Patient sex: M
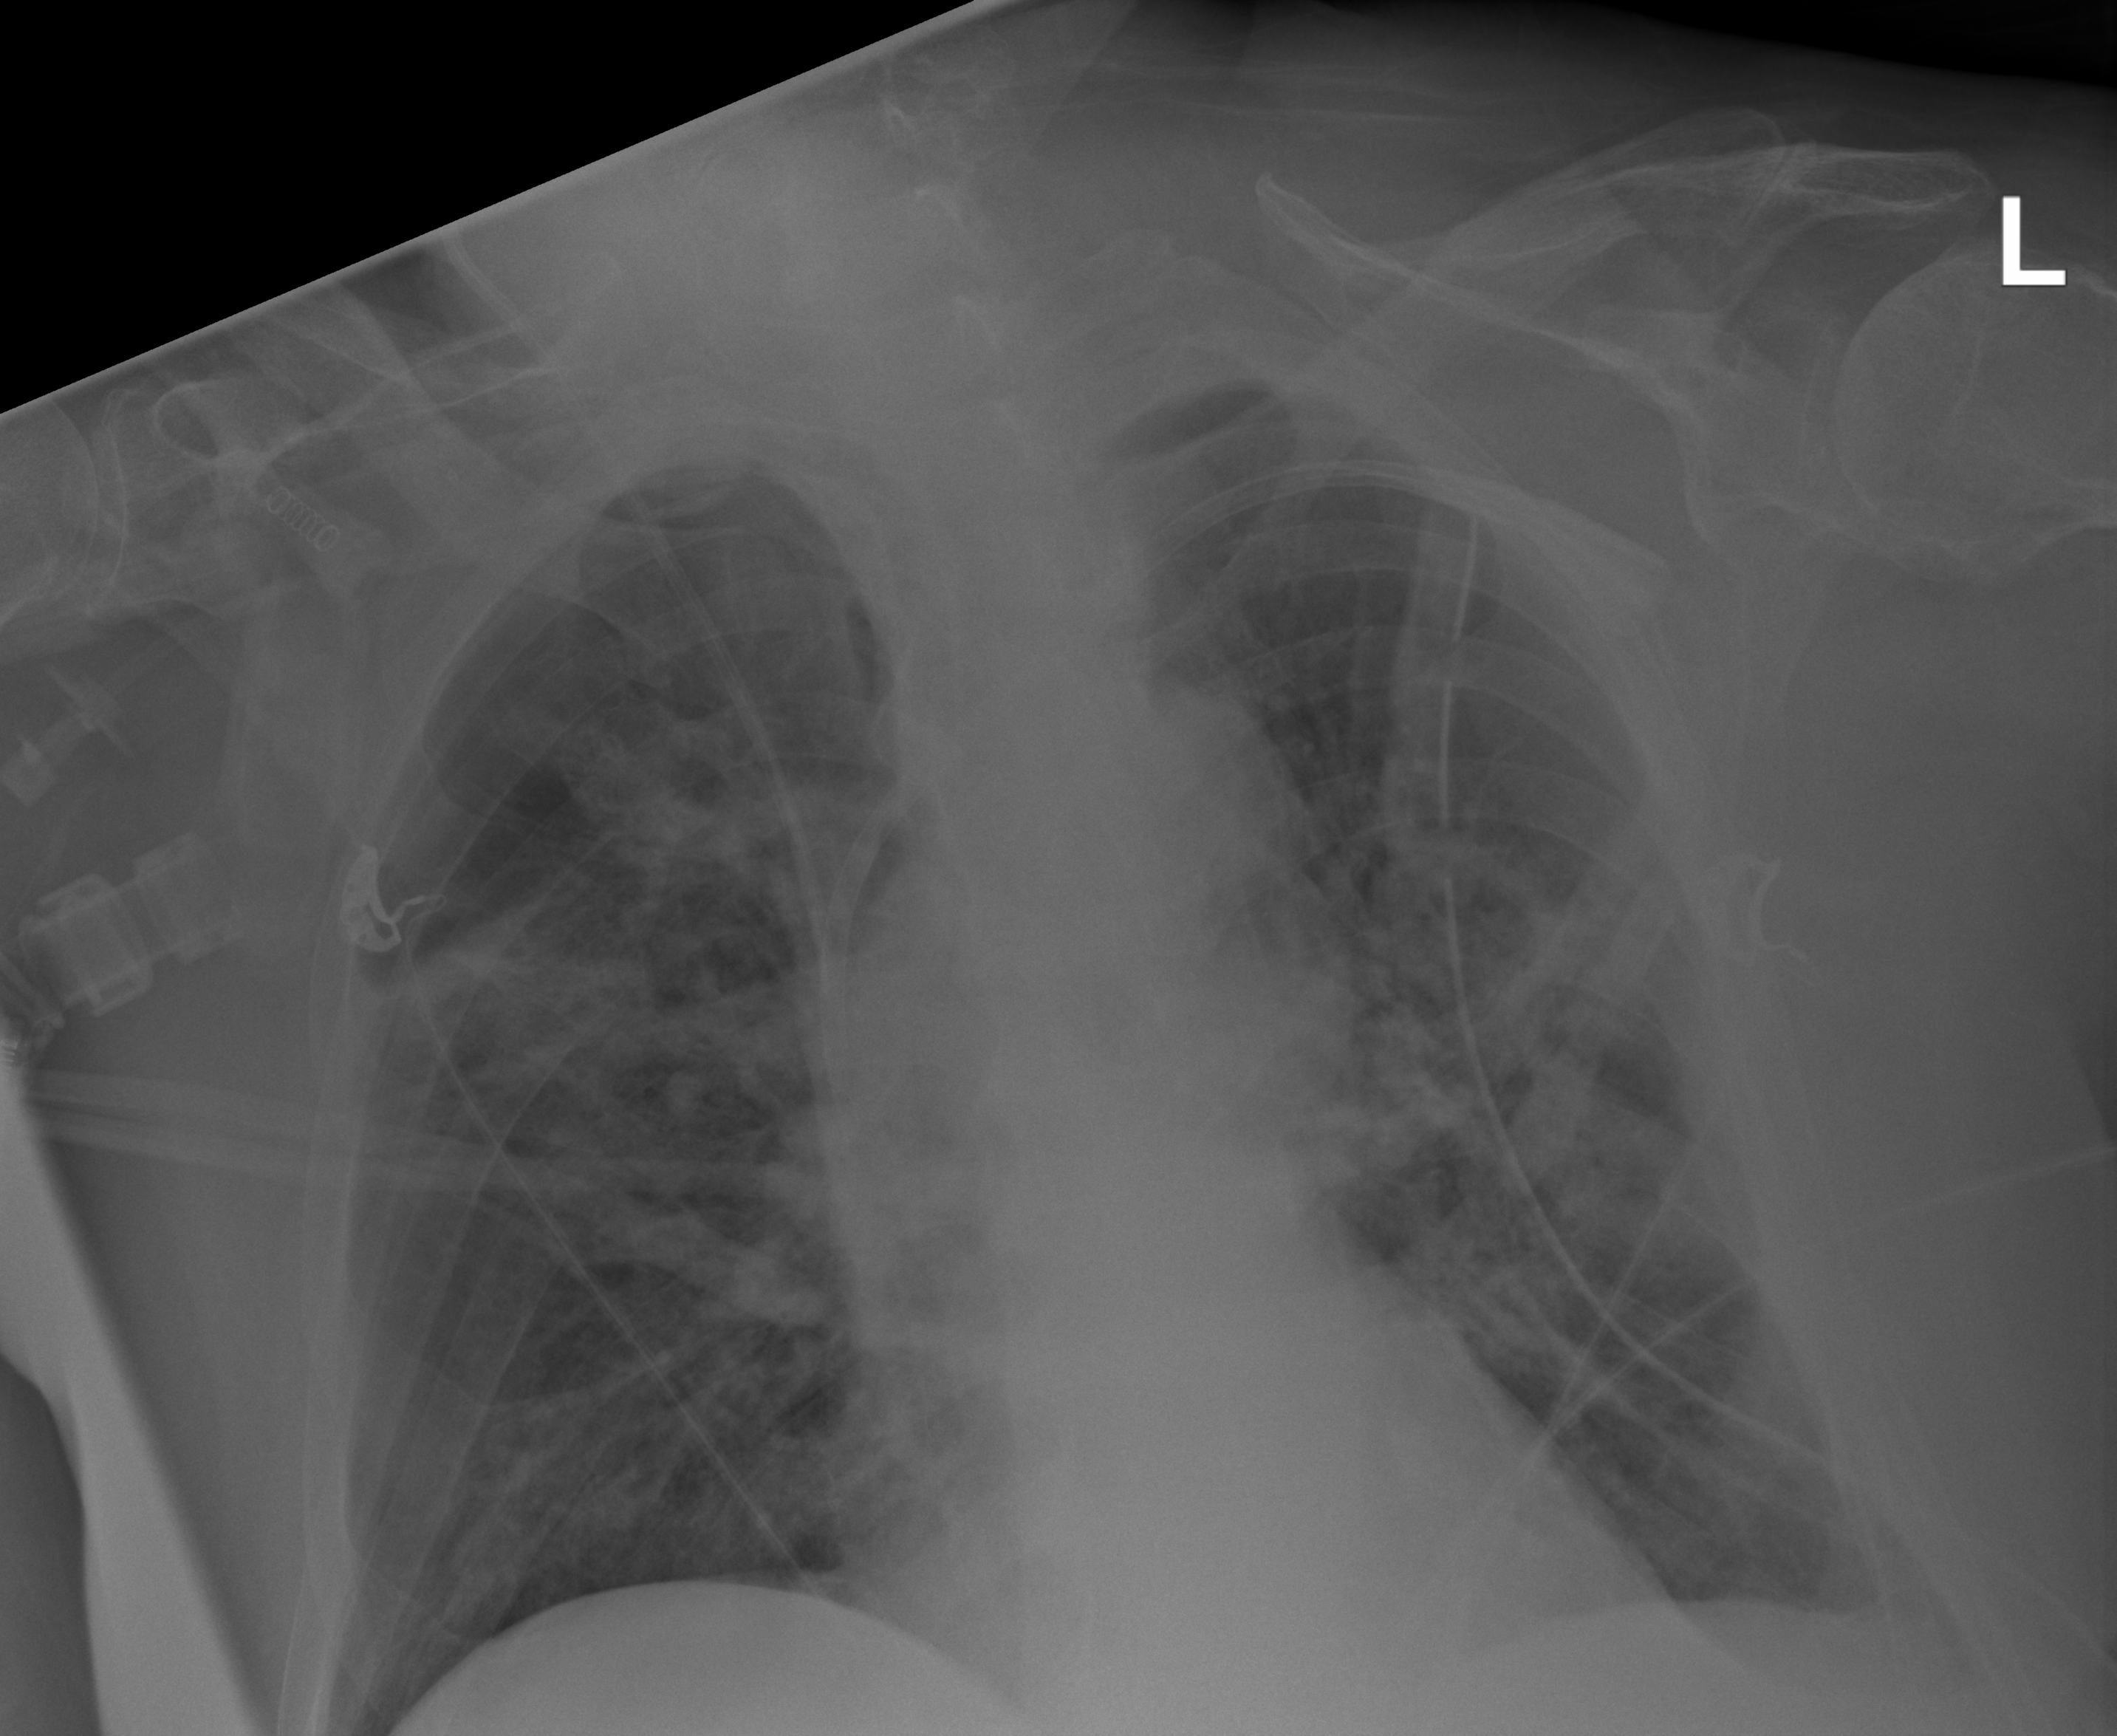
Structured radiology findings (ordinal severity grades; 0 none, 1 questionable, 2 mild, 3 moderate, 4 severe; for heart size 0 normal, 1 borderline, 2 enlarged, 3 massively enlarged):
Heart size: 0
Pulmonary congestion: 2
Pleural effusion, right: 0
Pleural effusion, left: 0
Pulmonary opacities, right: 3
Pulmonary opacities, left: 3
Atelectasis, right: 2
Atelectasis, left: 2